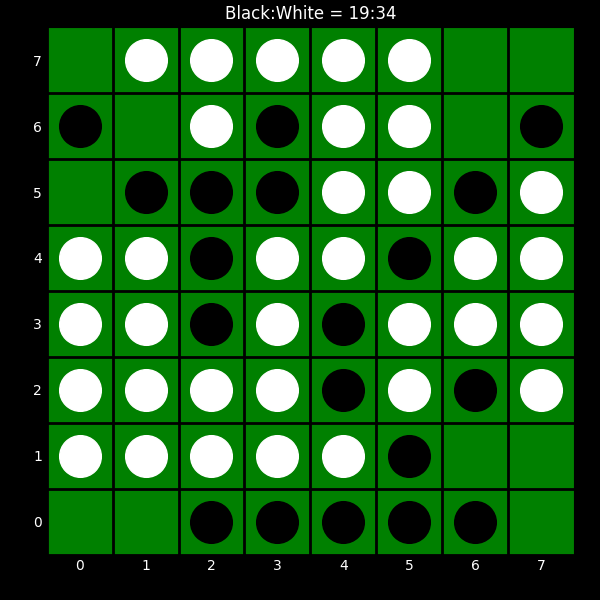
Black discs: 19
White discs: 34